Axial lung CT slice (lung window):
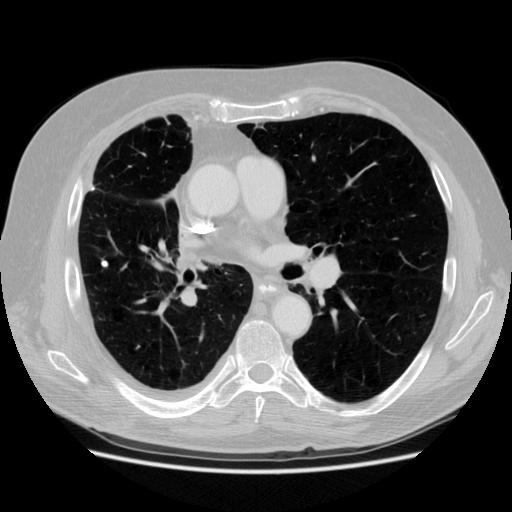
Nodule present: yes
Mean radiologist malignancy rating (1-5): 1